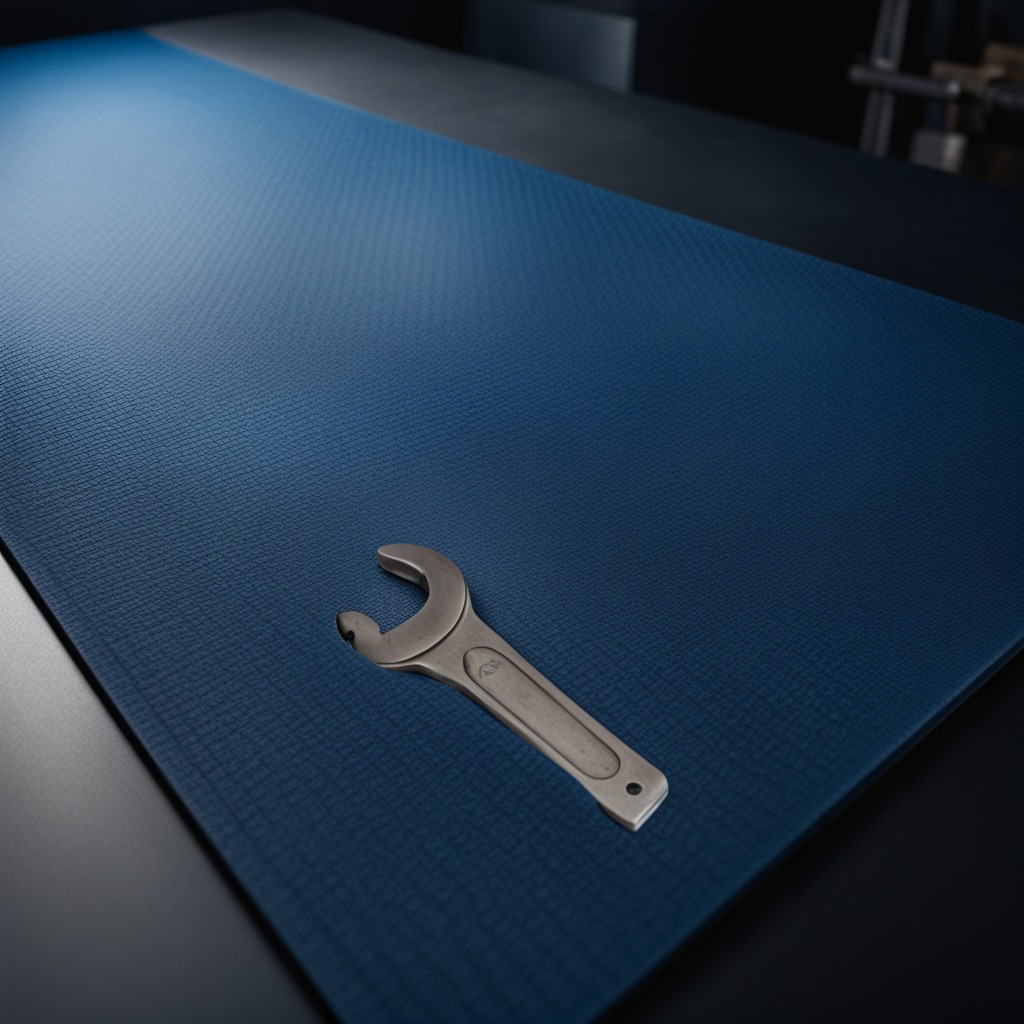
An wrench lies on the blue rubber mat inside a workshop at night.